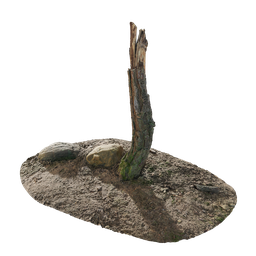
Label: nature